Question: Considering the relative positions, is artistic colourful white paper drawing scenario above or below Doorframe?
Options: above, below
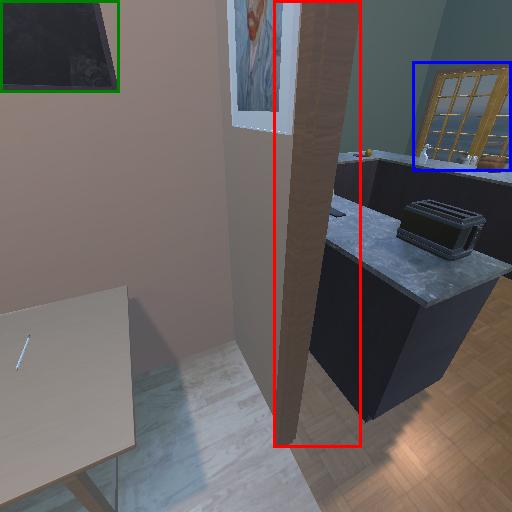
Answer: above